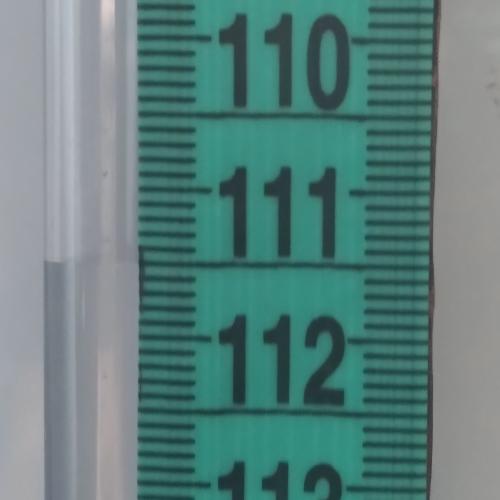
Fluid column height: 111.5 cm